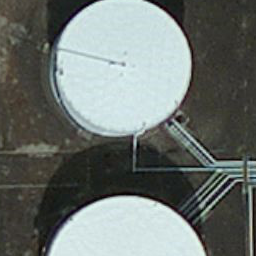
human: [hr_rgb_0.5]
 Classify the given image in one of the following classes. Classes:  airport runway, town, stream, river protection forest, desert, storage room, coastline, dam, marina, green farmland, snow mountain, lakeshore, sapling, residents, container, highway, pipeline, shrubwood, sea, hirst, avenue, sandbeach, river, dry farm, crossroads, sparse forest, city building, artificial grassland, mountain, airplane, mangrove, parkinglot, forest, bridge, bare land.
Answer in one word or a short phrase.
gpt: storage room